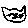
Label: cat